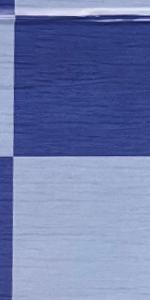
Label: Empty